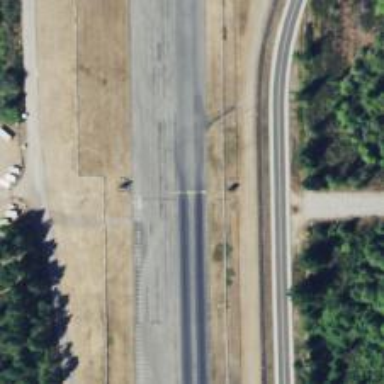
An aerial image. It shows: Raceway for motor sports.